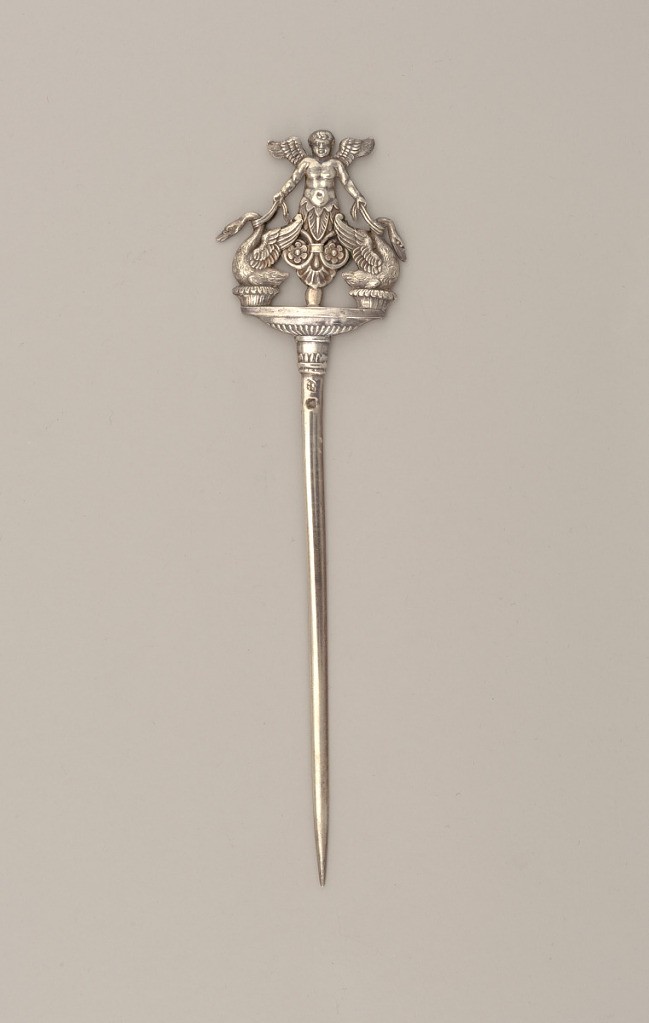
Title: Skewer with Winged Putto and Swan Terminal
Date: late 19th century
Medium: silver
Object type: skewer
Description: Flat tapering pin or skewer topped by relief cast of winged putto with a pair of swans.